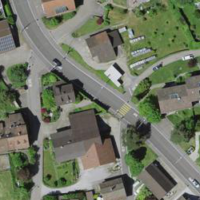
EUNIS habitat code: 54
Species observed at this site:
Cotinus coggygria